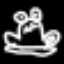
Label: frog